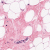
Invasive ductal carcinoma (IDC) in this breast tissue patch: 0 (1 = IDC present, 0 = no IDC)